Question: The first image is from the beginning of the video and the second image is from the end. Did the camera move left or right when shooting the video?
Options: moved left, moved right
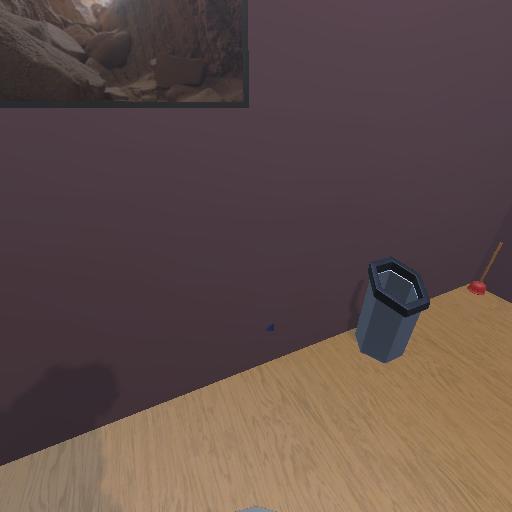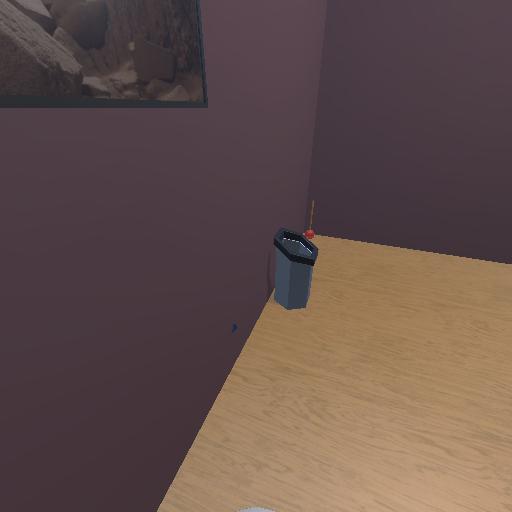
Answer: moved left